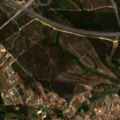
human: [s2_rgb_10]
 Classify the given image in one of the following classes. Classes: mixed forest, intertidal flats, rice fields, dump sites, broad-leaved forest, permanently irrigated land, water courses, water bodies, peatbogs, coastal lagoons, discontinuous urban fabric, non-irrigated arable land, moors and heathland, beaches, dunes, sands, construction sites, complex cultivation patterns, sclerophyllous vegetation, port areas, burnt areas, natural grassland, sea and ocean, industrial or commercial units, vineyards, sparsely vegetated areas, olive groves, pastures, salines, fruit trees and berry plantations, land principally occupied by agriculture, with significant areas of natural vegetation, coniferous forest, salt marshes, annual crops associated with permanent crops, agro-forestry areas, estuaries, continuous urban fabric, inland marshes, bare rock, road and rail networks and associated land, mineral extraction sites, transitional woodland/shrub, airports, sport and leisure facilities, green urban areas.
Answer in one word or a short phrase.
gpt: discontinuous urban fabric, road and rail networks and associated land, complex cultivation patterns, land principally occupied by agriculture, with significant areas of natural vegetation, broad-leaved forest